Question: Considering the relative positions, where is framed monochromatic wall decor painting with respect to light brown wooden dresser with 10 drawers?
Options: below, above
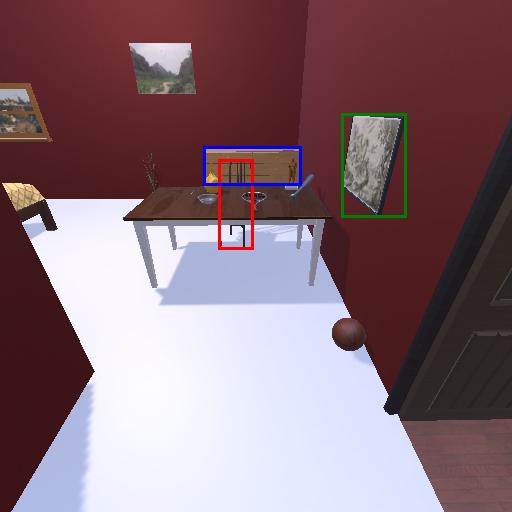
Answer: below